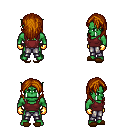
a pixel art fantasy rpg character, male body template, orc, green skin, maroon pirate shirt, metal pants, brunette long hairstyle, gold gloves, brown slippers, four views (front, back, left, right), 2x2 character sprite sheet, small pixel art, hard edges, no anti-aliasing